Question: I'm developing an app using 'ViewPager' and 'TitlePageIndicator' of the 'ViewPagerIndicator'. I'm using 'PagerTitleStrip' to display the title of each page as shown in the screenshot below.

The titles are being displayed below the 'TitlePageIndicator', but I would like the titles to appear above the 'TitlePageIndicator'. Is it possible to do so? Presently I'm using 'PagerTitleStrip' to display the titles.
The layout of the main activity:
'''
<RelativeLayout xmlns:android="http://schemas.android.com/apk/res/android"
xmlns:tools="http://schemas.android.com/tools"
android:layout_width="match_parent"
android:layout_height="match_parent"
android:paddingBottom="@dimen/activity_vertical_margin"
android:paddingLeft="@dimen/activity_horizontal_margin"
android:paddingRight="@dimen/activity_horizontal_margin"
android:paddingTop="@dimen/activity_vertical_margin"
tools:context=".MainActivity" >
<com.viewpagerindicator.TitlePageIndicator
android:id="@+id/titles"
android:layout_height="wrap_content"
android:layout_width="fill_parent" />
<android.support.v4.view.ViewPager
android:id="@+id/pager"
android:layout_below="@id/titles"
android:layout_width="fill_parent"
android:layout_height="fill_parent">
<android.support.v4.view.PagerTitleStrip
android:id="@+id/title_strip"
android:layout_width="match_parent"
android:layout_height="wrap_content"
android:layout_gravity="top"
android:paddingTop="4dp"
android:paddingBottom="4dp" />
</android.support.v4.view.ViewPager>
</RelativeLayout>
'''
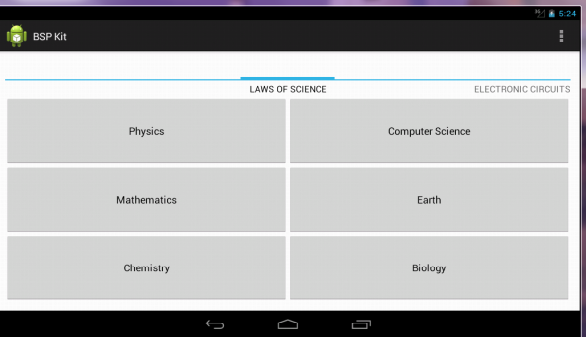
Answer: it will be easier if you use android.support.v4.view.PagerTabStrip instead,like
'''
<android.support.v4.view.PagerTabStrip
android:id="@+id/pager_tab_strip"
android:layout_width="match_parent"
android:layout_height="wrap_content"
android:layout_below="@+id/pager"
android:layout_gravity="top"
android:background="#000000"
android:paddingBottom="4dp"
android:paddingLeft="10dp"
android:paddingRight="10dp"
android:paddingTop="4dp"
android:textColor="#ffffff" />
'''